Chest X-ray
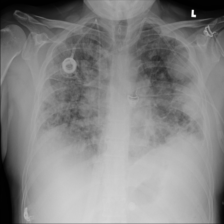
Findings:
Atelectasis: negative
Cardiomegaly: negative
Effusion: positive
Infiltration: negative
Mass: negative
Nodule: negative
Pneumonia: negative
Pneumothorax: negative
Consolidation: negative
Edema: negative
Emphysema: negative
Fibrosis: negative
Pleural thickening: negative
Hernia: negative